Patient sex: M
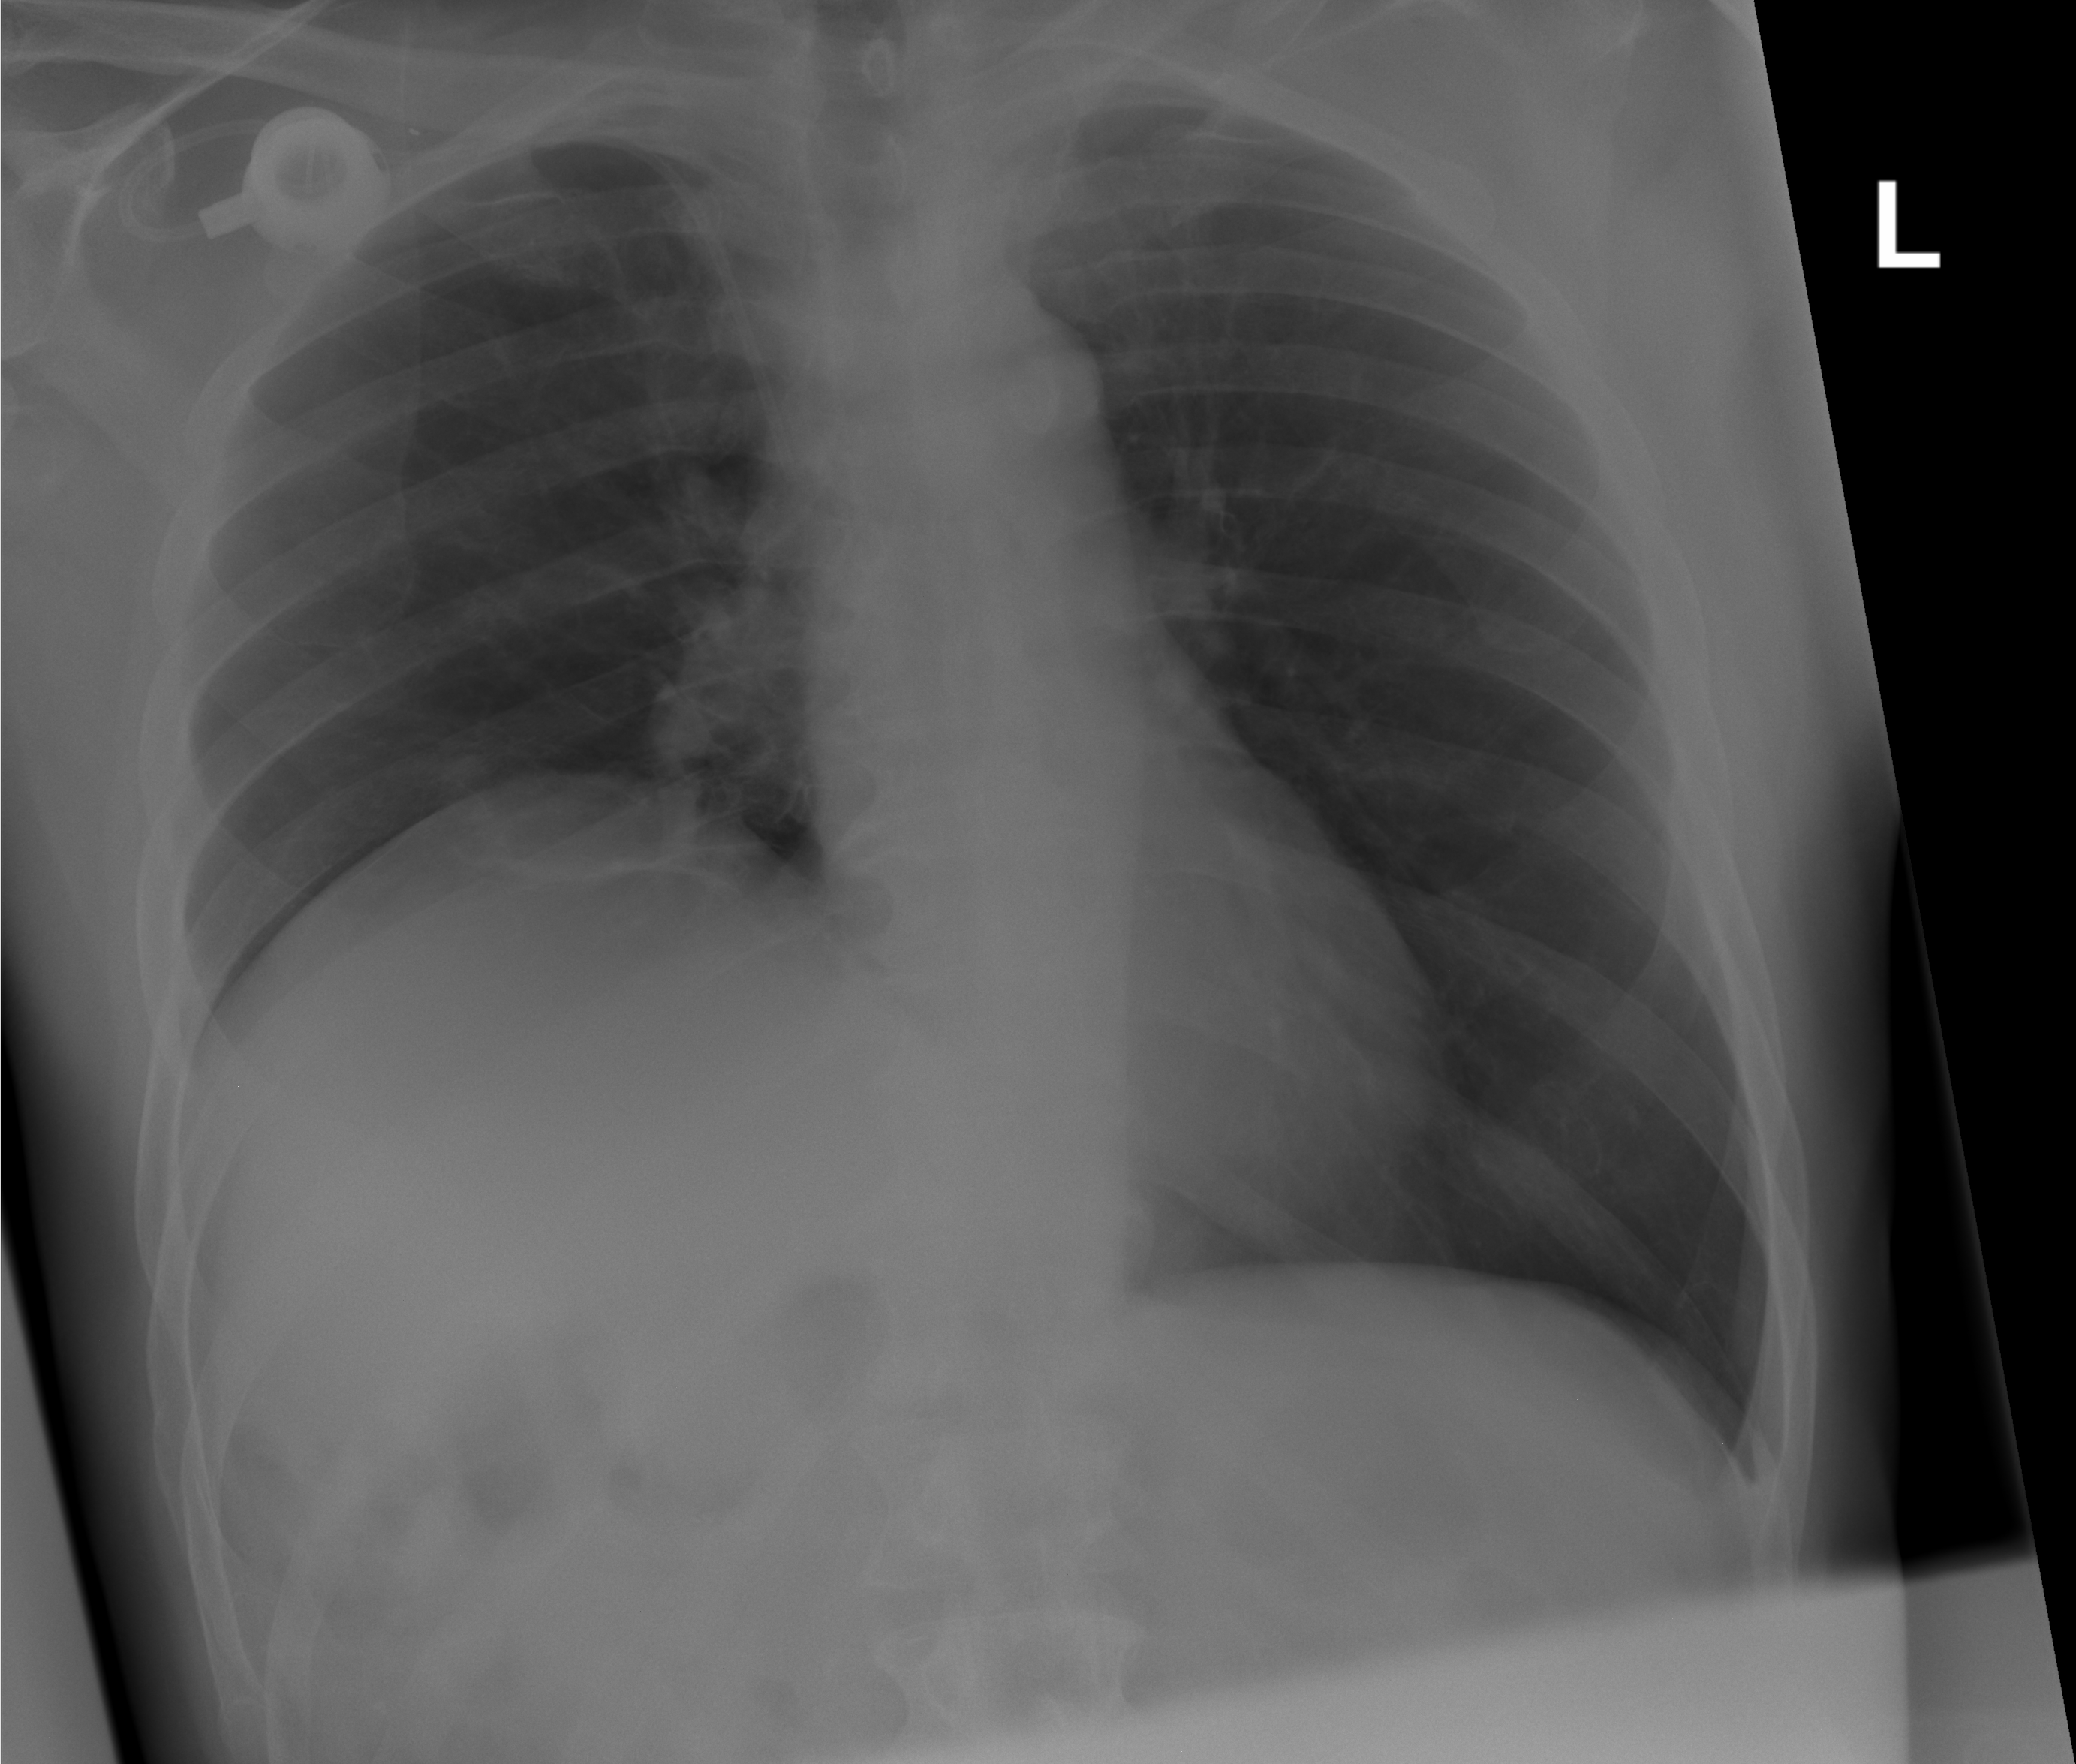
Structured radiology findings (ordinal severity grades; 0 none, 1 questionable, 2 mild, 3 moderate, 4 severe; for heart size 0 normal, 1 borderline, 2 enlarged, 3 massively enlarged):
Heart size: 0
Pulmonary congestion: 0
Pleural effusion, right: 0
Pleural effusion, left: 0
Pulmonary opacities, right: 1
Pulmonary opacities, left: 0
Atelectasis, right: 2
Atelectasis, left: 0